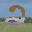
Label: 2